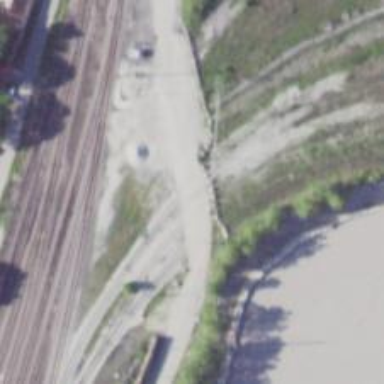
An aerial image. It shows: Level crossing along the railway.